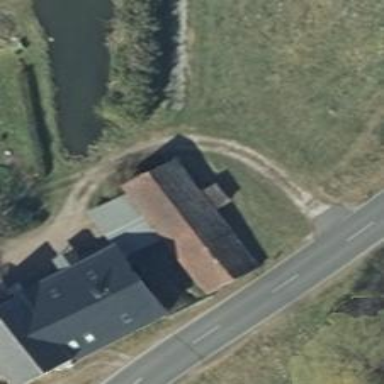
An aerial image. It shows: Watermill.